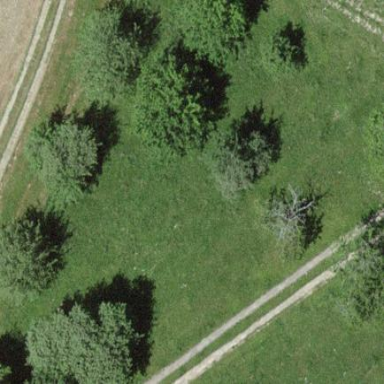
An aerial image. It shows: Orchard.